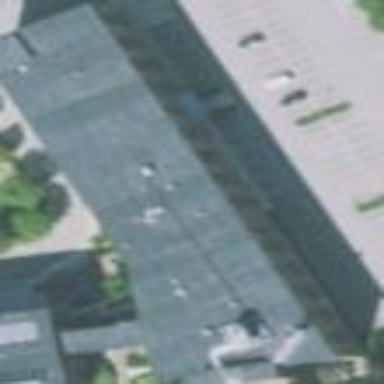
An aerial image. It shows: Office building.